Question: I have a dropdown menu and a link in a table. What I want is to get the value of the dropdown menu that is being retrieve in a row.
'''
<td><?php echo form_dropdown('status',array('Fine' => 'Fine', 'Disposable' => 'Disposable'),'','class="status" id="status"'); ?></td>
<td align="center">
<a href="#" class="btn btn-success btn-small"><i class="icon-edit icon-large"></i></a>
<div id="return" style="float: left;">
<!--when this one is clicked I can get the value of the dropdown-->
<a href="#" class="btn btn-primary btn-small return"><i class="icon-backward icon-large"></i></a>
</div>
'''

How can I get the value of the dropdown When the link with the class of 'return' is clicked? I've tried '.closest()' function but it returned 'undefined'. Thanks!
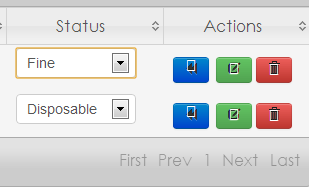
Answer: Did you tried?
'''
$(document).on('click', 'a.return', function() {
alert($(this).closest('tr').find('#status').val());
});
'''
Using elements with the same 'id' is a bad practice and can give you problems along the road. Please consider to remove #status id from the elements and use a class when selecting the element.
Try this instead:
'''
$(document).on('click', 'a.return', function() {
alert($(this).closest('tr').find('select.status').val());
});
'''